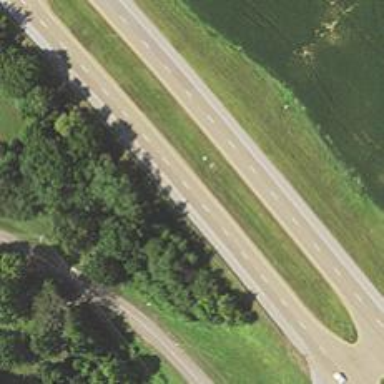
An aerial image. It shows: Trunk expressway with asphalt surface. It is dual carriageway.